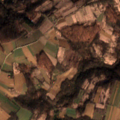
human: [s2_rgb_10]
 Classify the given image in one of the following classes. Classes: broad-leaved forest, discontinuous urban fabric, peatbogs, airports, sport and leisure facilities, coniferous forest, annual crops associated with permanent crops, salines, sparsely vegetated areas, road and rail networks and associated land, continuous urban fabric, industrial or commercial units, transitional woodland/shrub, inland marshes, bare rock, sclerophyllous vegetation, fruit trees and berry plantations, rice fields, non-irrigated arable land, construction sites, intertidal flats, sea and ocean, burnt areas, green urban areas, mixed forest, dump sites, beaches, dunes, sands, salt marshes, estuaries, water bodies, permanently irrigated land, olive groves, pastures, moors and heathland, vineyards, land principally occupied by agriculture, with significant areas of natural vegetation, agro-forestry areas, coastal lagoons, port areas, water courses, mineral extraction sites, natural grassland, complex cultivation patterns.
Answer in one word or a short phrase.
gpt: complex cultivation patterns, land principally occupied by agriculture, with significant areas of natural vegetation, broad-leaved forest